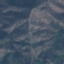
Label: HerbaceousVegetation